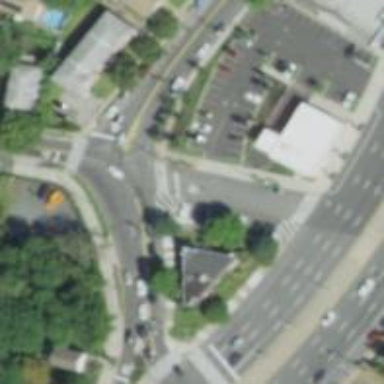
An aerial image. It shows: Asphalt footway with uncontrolled crossing.